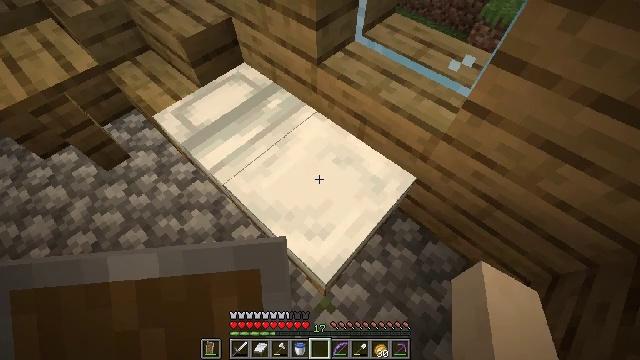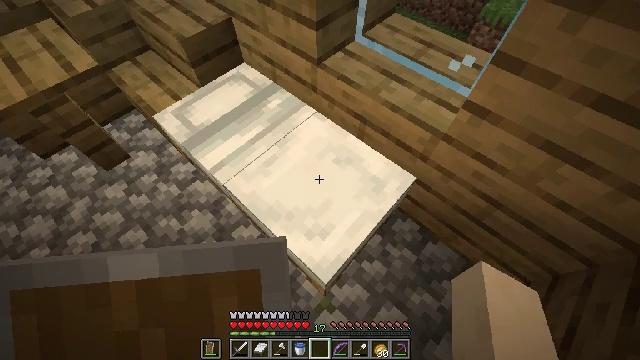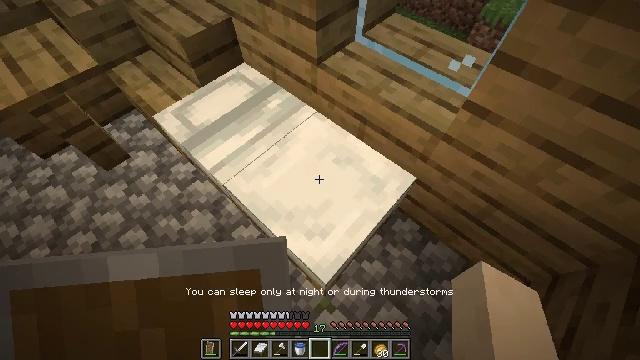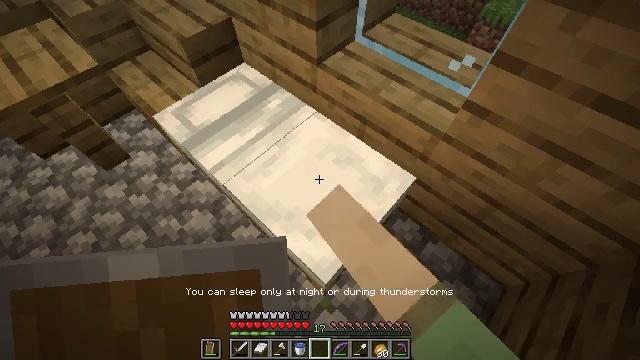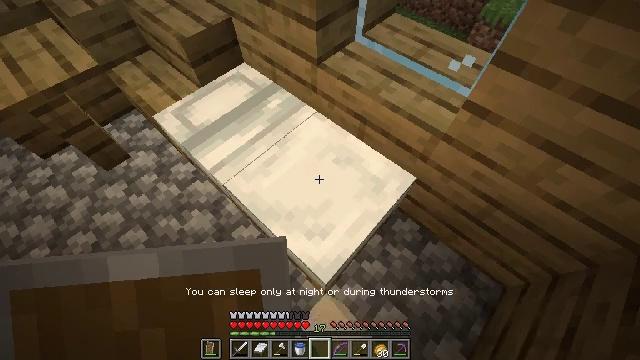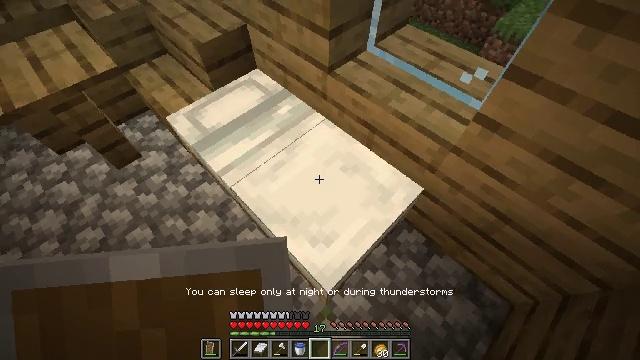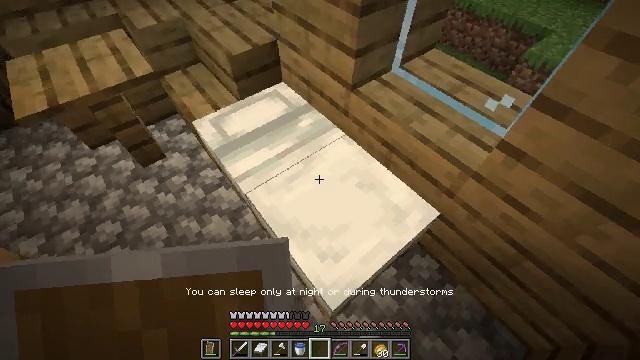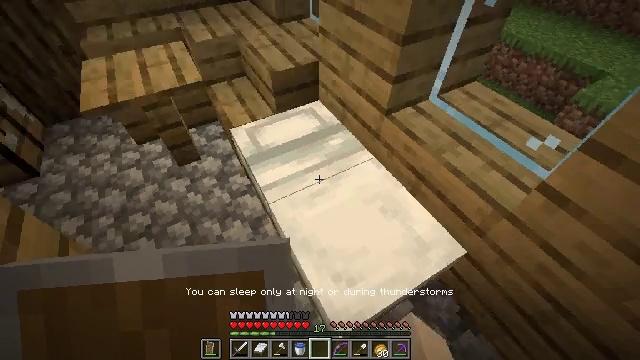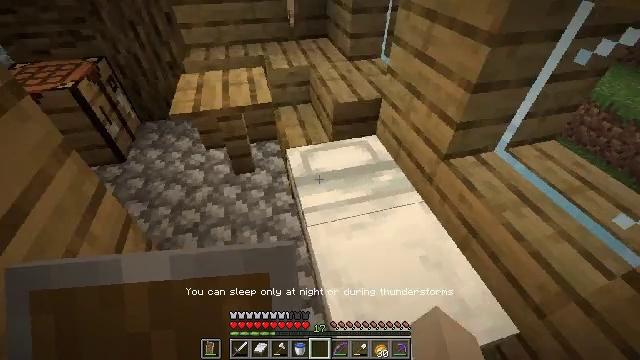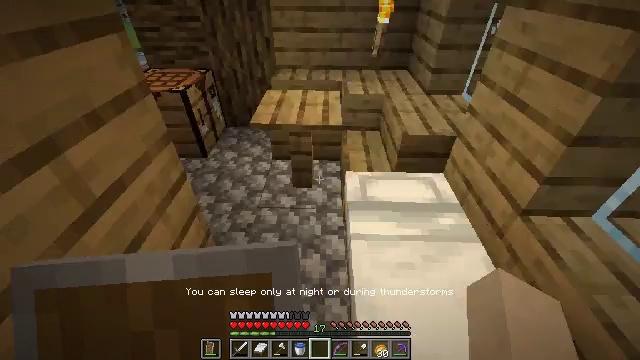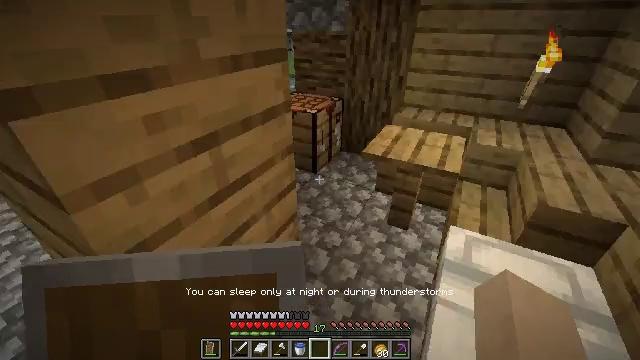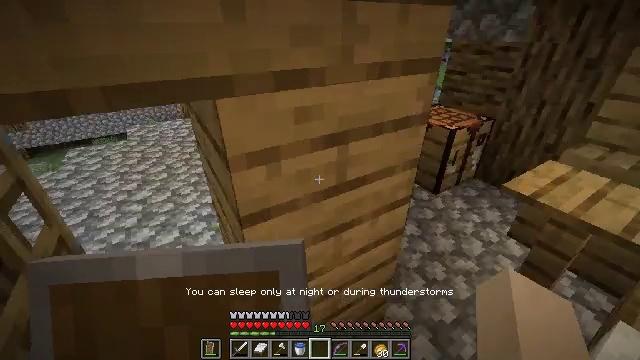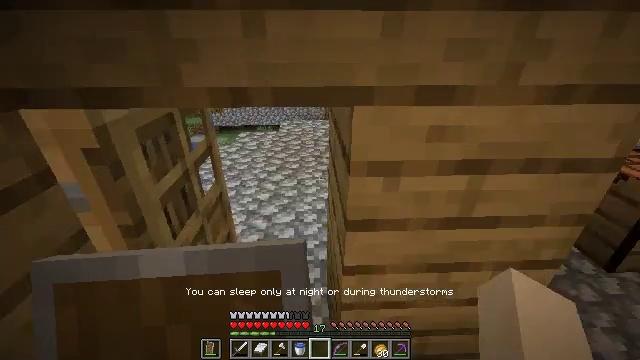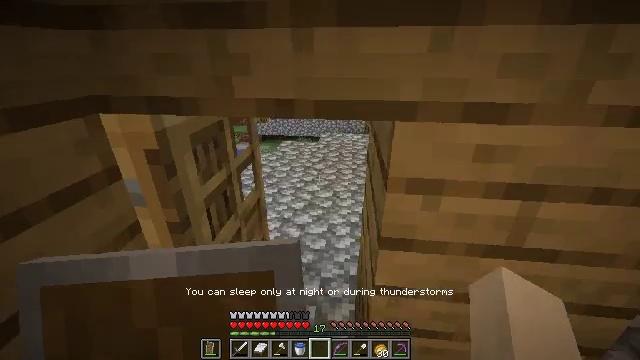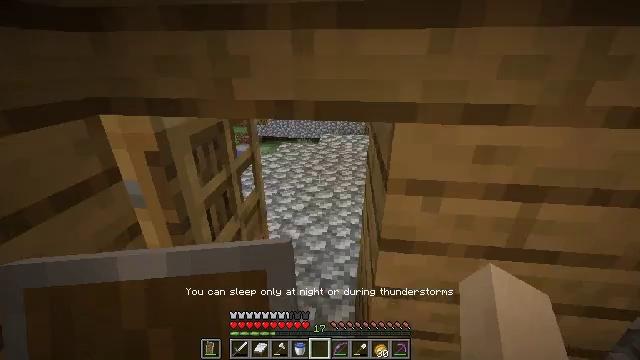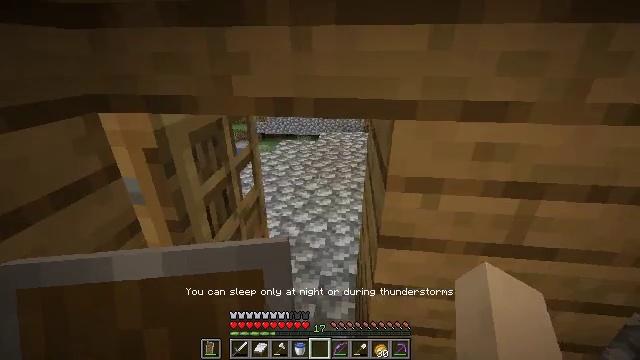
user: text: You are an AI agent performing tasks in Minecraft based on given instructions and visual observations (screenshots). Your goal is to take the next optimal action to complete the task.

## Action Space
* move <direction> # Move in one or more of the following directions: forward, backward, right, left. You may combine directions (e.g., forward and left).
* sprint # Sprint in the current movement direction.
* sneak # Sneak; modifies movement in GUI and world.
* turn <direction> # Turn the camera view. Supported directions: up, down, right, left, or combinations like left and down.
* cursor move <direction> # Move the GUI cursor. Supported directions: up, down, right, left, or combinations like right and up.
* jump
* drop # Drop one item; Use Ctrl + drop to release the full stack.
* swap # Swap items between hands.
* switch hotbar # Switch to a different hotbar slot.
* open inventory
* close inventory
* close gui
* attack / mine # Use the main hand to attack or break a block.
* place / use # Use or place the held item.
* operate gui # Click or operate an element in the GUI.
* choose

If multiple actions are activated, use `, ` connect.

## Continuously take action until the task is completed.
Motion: motion action
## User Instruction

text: Mine sand by the water.
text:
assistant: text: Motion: no_op
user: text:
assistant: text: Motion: no_op
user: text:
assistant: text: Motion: no_op
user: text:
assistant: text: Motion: no_op
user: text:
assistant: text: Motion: turn left and up
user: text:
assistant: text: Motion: turn left and up
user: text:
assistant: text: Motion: turn left and up
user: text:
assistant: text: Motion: turn left and up
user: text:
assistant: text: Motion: turn left and up
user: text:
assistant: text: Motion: turn left and up
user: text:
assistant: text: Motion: turn left and up
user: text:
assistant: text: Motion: turn left and up
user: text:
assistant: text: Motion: turn left and up
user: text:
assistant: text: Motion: no_op
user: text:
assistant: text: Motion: no_op
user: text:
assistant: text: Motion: turn right
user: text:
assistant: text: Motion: no_op
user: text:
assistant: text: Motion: no_op
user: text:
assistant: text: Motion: move forward, turn left
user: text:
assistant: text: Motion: move forward, turn down
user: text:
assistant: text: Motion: move forward
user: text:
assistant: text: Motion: move forward, turn left
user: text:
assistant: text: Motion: move forward, turn left
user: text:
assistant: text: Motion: move forward
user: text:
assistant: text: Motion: move forward
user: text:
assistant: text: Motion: move forward
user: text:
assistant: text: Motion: move forward
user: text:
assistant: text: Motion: move forward
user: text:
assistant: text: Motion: move forward
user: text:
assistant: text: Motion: move forward